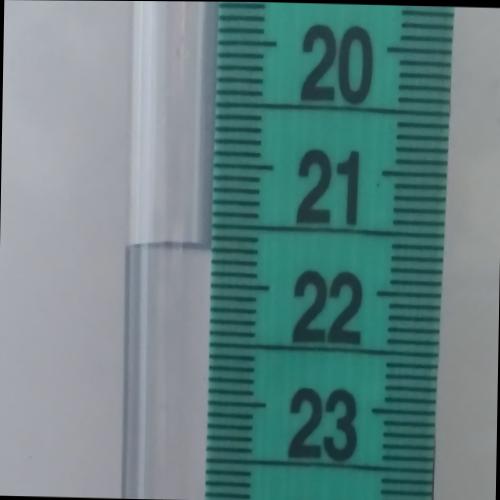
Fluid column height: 21.7 cm